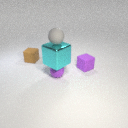
small gray rubber sphere above large cyan metal cube